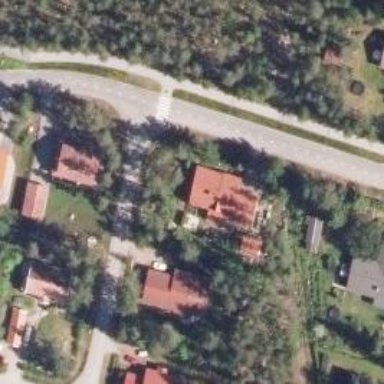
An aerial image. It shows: Cycleway.